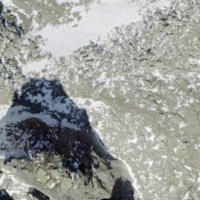
EUNIS habitat code: 48
Species observed at this site:
Corvus corax